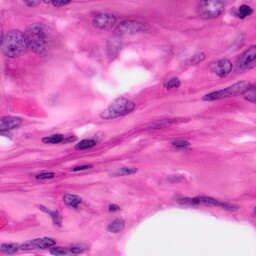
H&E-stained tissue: Pancreatic